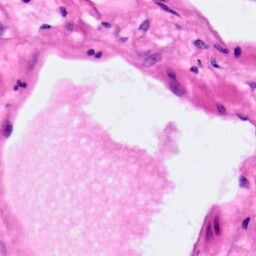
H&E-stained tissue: Pancreatic